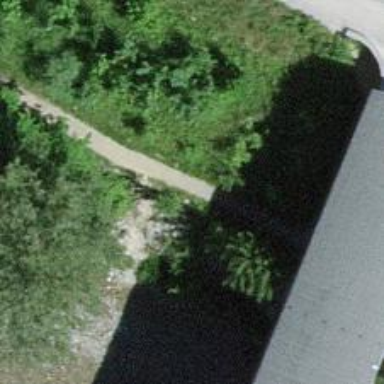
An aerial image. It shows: Path on the ground.